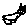
Label: cat